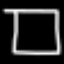
Label: square